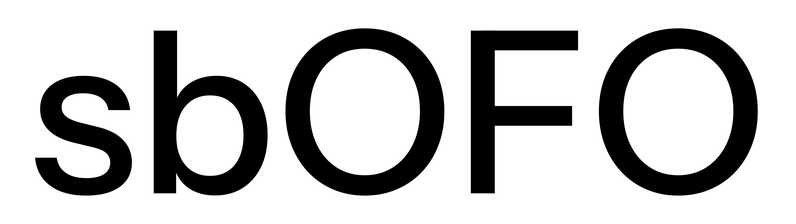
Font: InstrumentSans_Medium